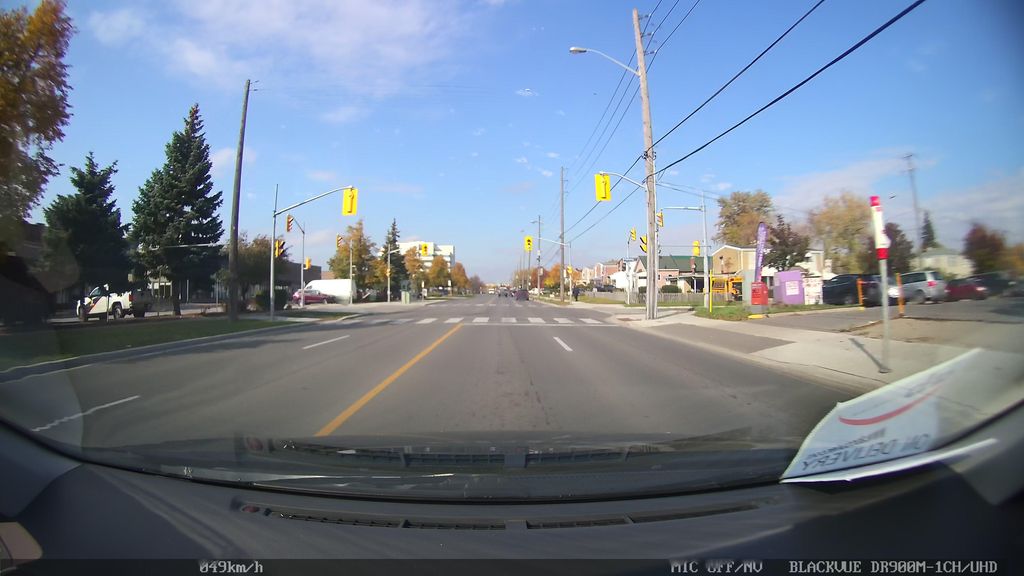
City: toronto